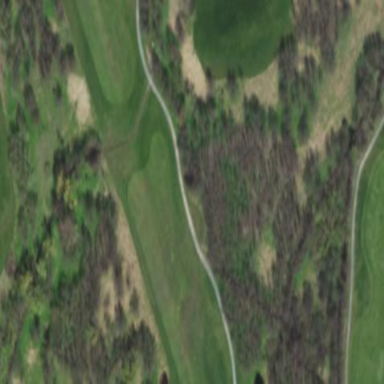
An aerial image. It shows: Grassy area designated as golf fairway.